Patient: sex M, age 37
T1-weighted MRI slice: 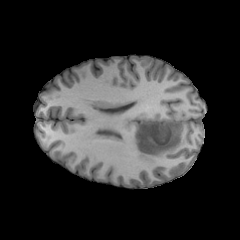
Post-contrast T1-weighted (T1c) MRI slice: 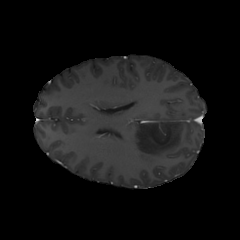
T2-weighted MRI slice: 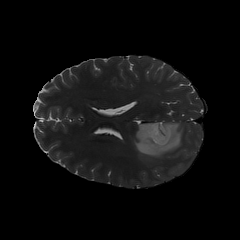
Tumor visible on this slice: yes
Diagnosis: Astrocytoma, IDH-mutant
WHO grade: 2